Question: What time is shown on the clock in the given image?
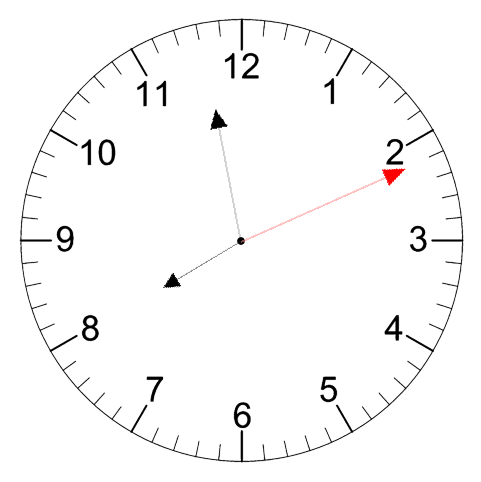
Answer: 07:58:11